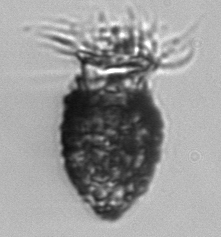
Label: Stenosemella_pacifica